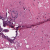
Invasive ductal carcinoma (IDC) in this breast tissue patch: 0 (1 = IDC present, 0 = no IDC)